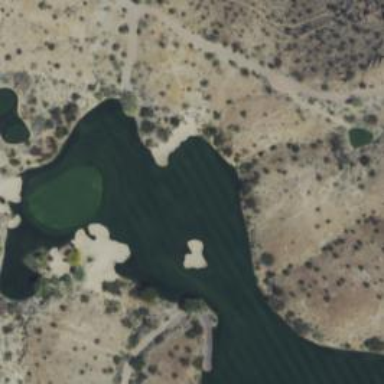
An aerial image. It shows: Golf course.